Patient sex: M
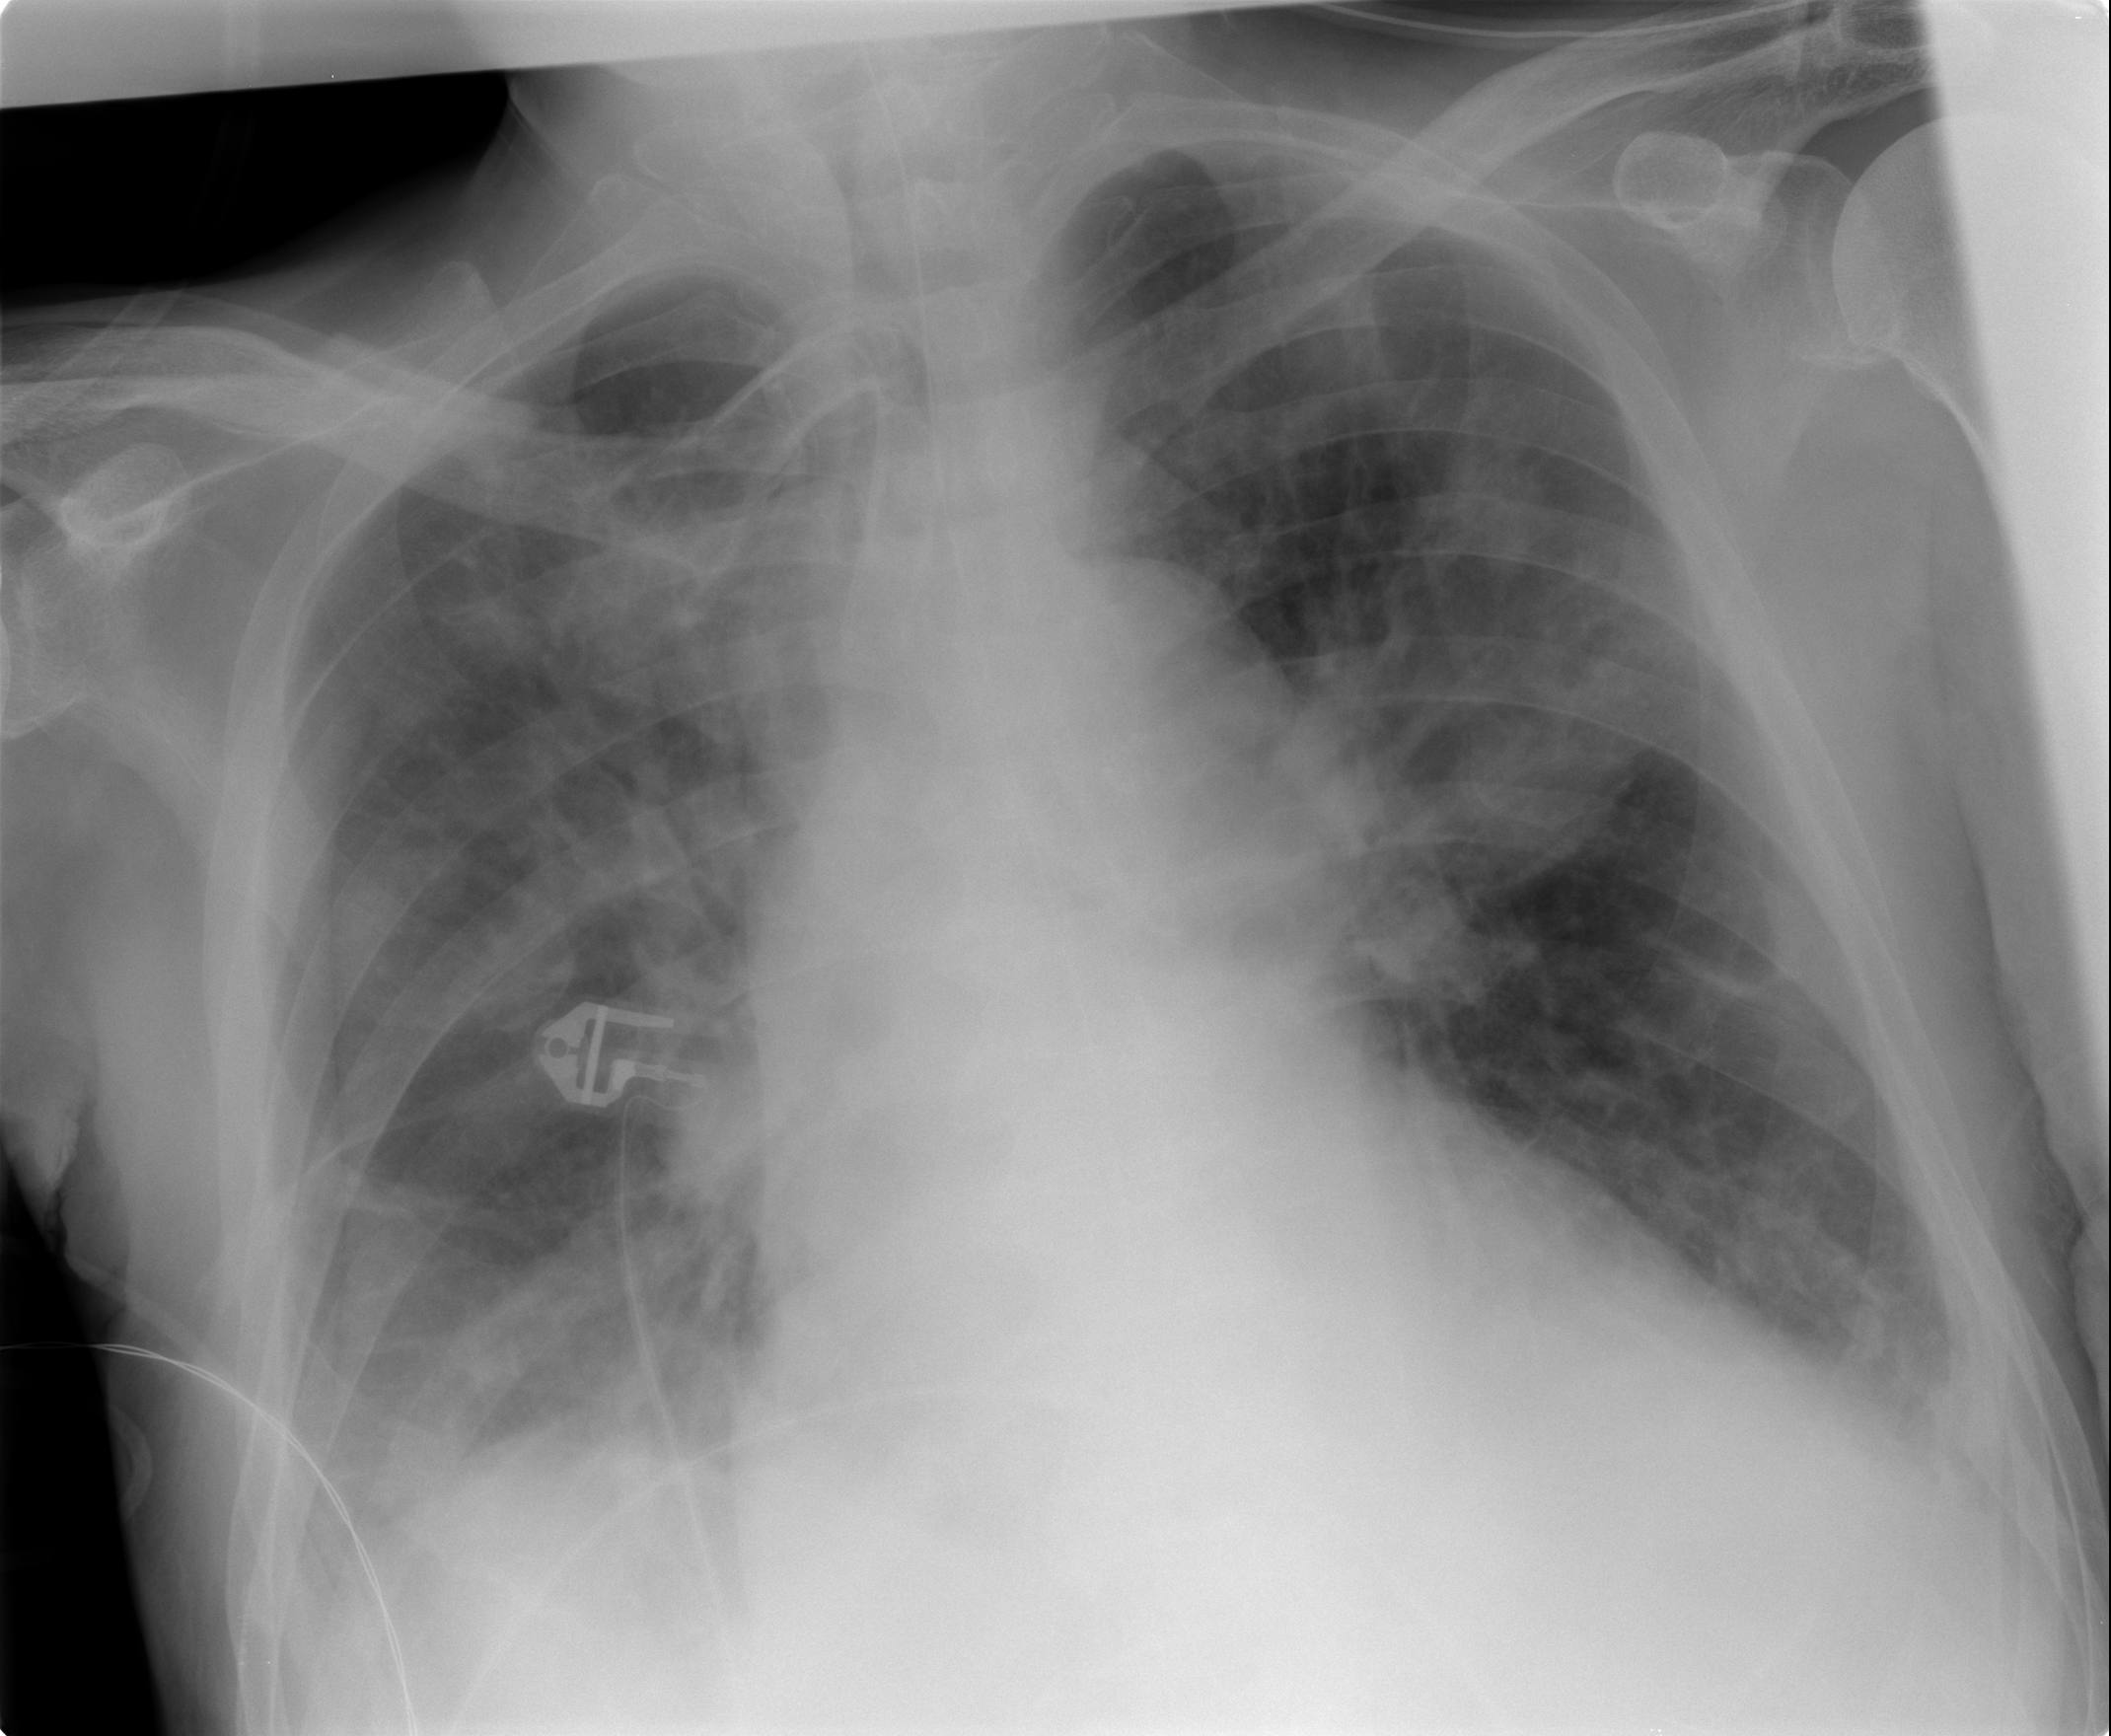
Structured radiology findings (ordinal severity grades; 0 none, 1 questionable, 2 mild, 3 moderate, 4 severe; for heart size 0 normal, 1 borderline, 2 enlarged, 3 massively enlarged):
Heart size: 2
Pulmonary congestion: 2
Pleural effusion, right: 2
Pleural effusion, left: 2
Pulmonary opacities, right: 2
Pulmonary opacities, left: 2
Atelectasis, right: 2
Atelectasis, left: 2